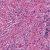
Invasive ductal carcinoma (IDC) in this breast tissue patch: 1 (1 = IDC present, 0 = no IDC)